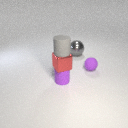
small red metal cube below small gray rubber cylinder